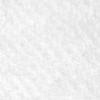
Label: no_change